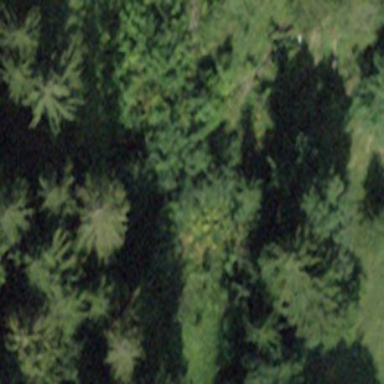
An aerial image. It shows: Patch of scrub vegetation.